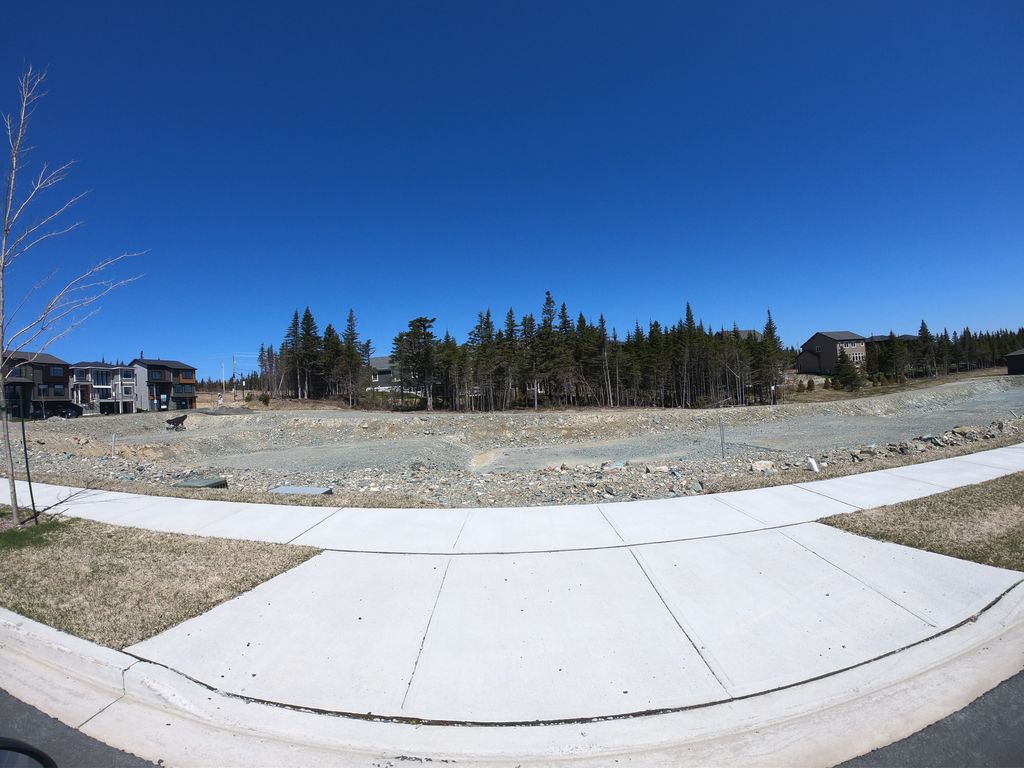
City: st_johns